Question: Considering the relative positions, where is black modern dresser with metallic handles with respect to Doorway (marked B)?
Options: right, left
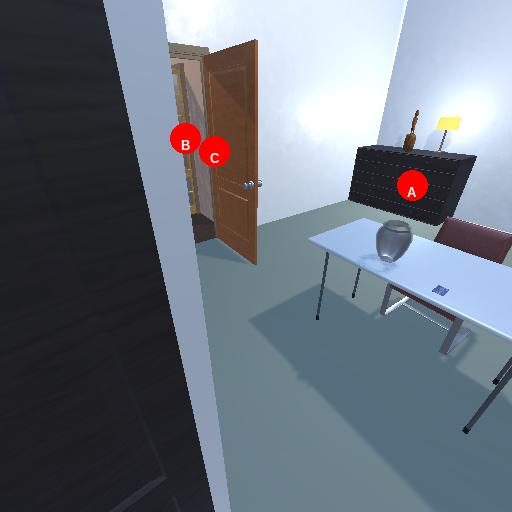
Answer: right